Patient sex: M
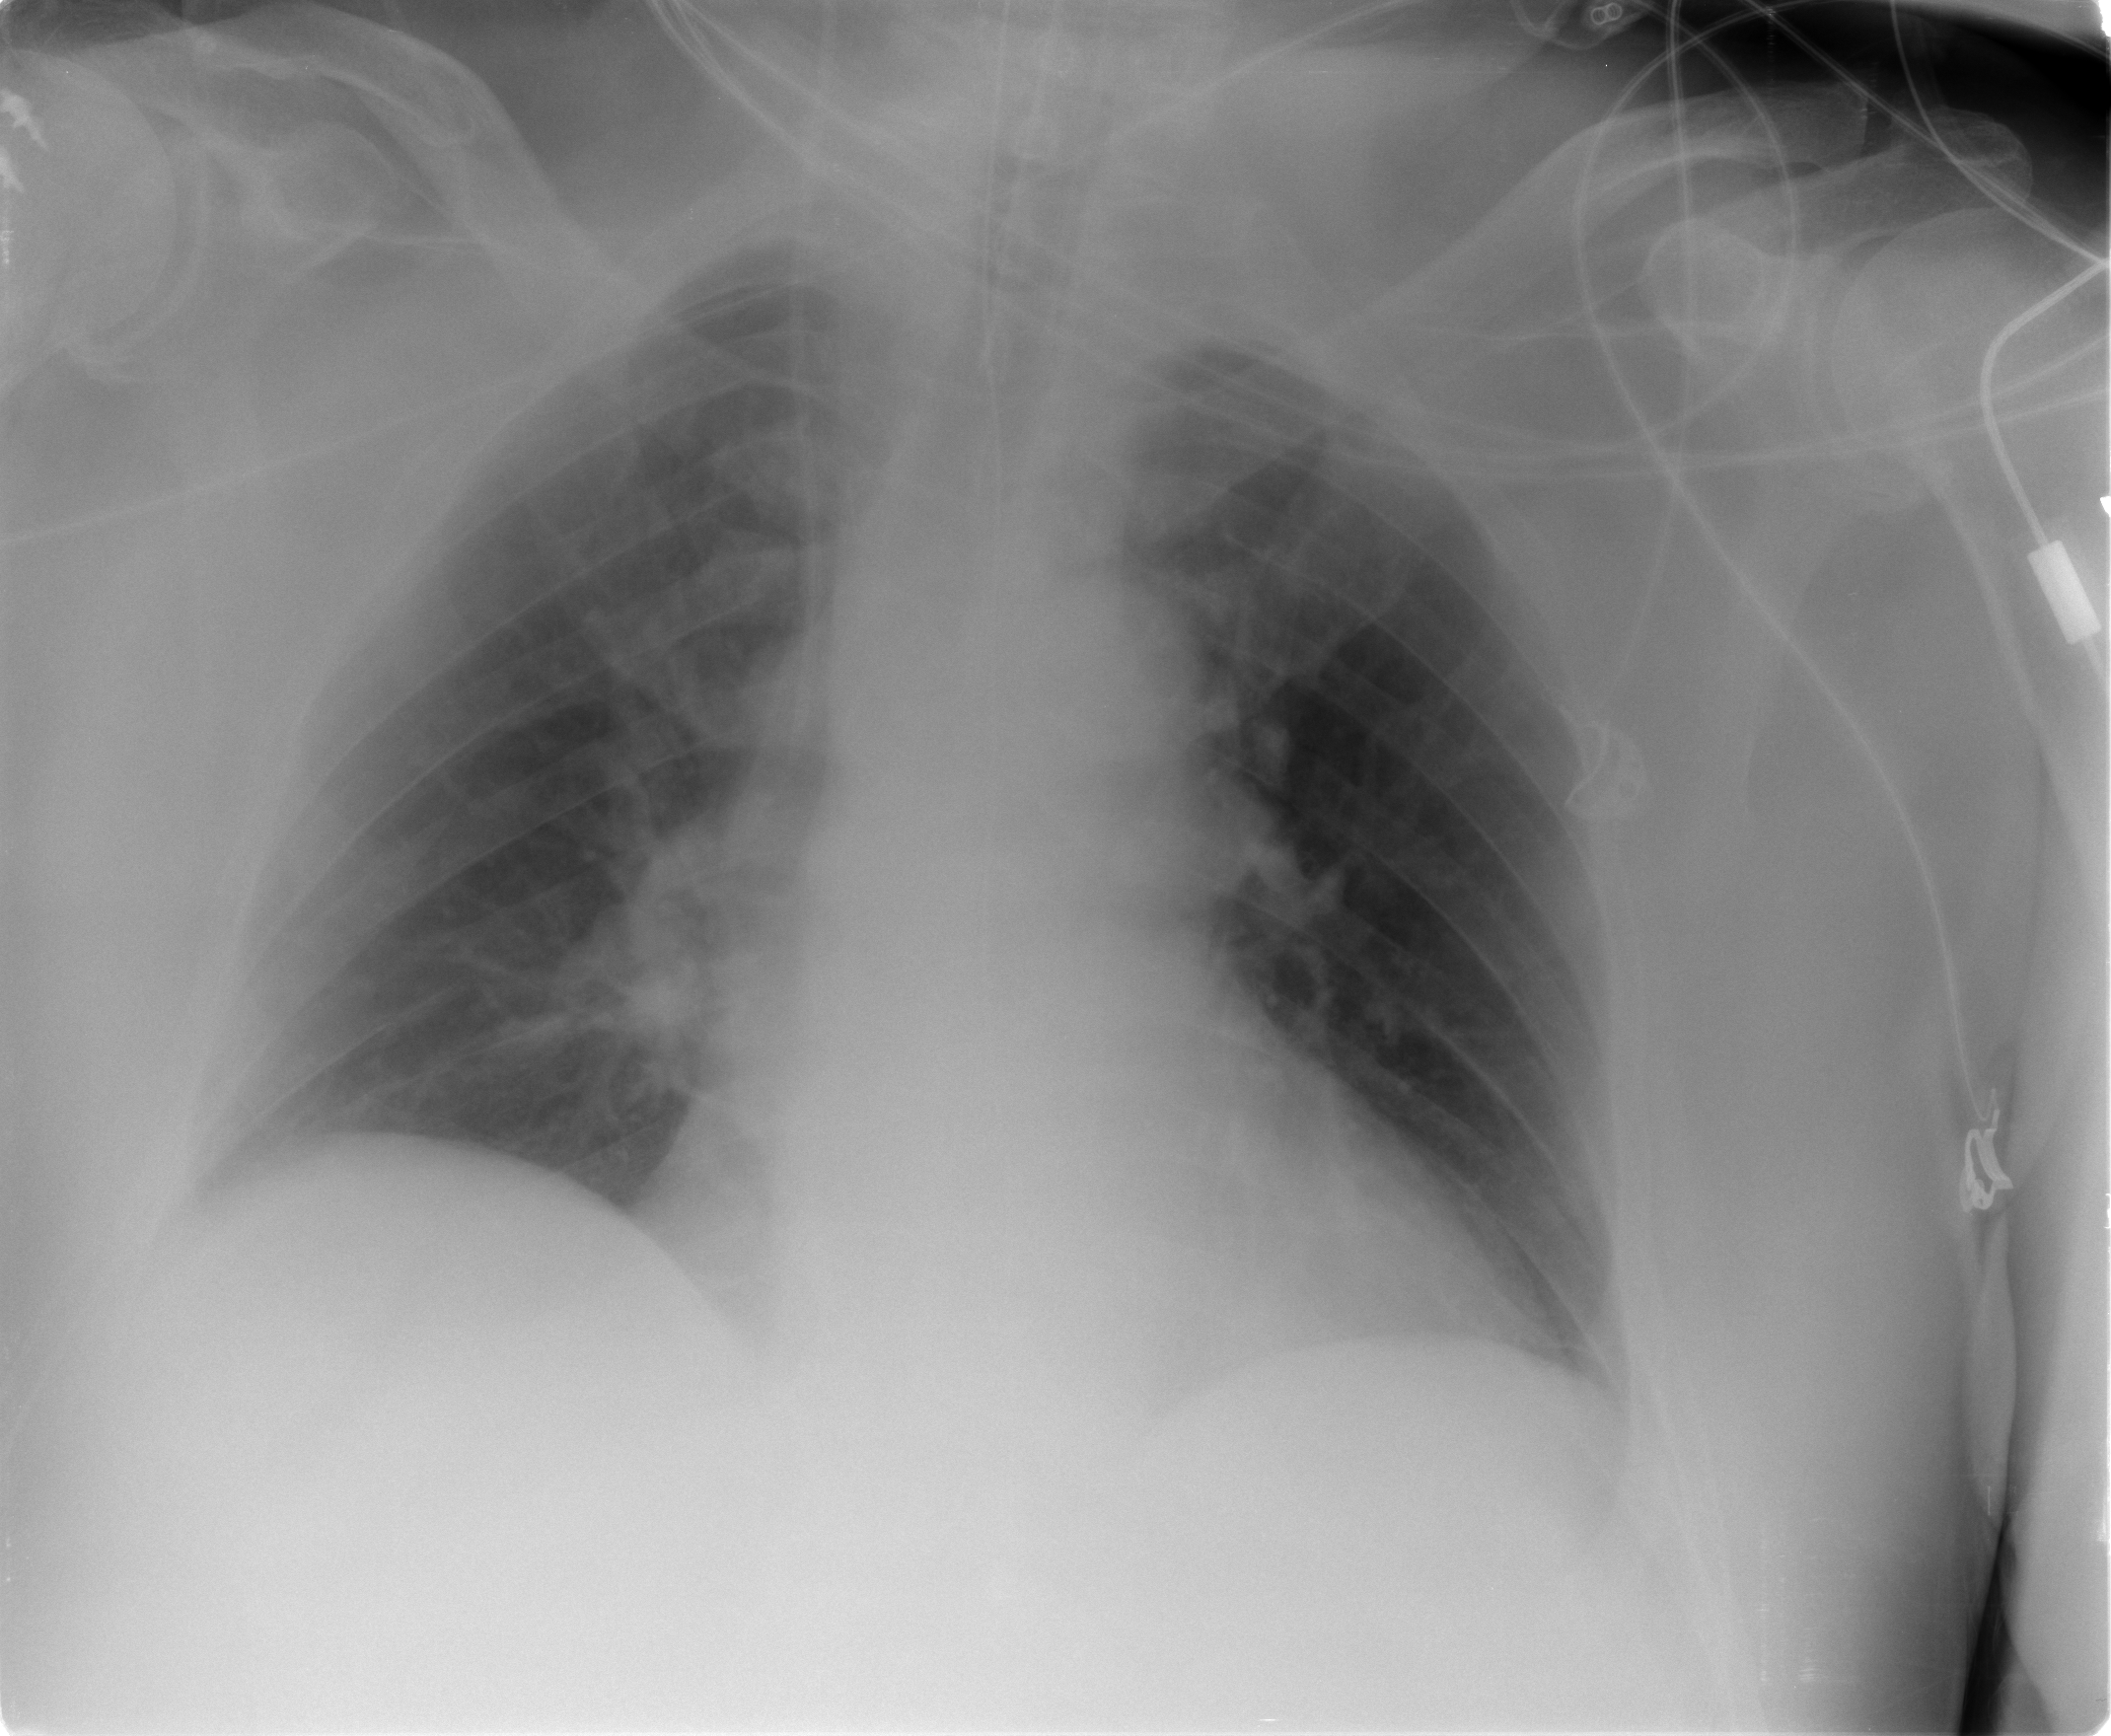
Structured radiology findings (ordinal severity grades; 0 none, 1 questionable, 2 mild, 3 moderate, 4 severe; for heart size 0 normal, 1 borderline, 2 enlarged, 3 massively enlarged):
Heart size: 2
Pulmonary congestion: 2
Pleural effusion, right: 0
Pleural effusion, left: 0
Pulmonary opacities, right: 0
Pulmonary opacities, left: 0
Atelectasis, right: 2
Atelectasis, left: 2